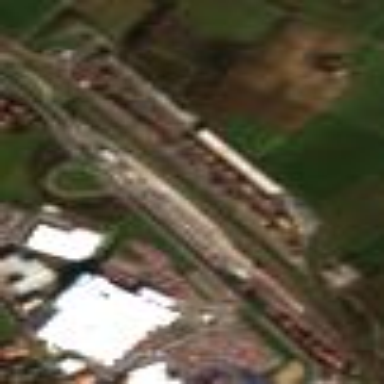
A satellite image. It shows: Intermodal freight terminal within railway industrial area.